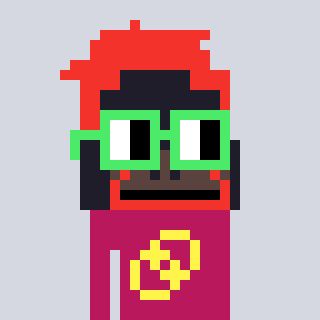
a pixel art character with square light green glasses, a orangutan-shaped head and a darkpink-colored body on a cool background